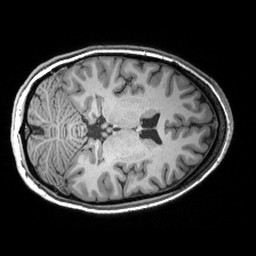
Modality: T1w
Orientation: axial
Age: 30
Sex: female
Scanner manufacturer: siemens
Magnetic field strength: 3 T
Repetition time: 2.53 s
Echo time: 0.00299 s